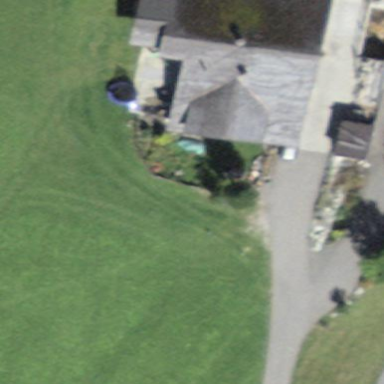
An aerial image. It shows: Farm building.